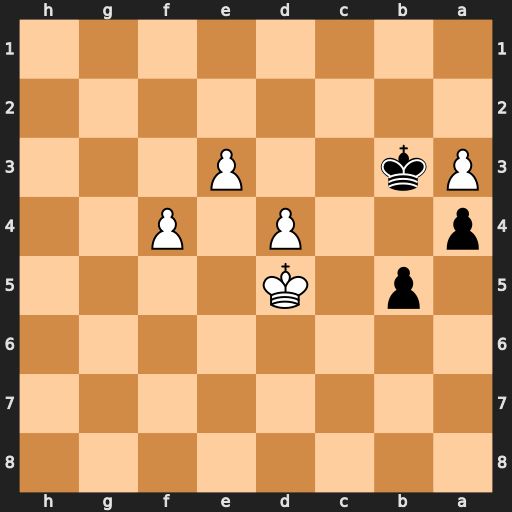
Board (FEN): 8/8/8/1p1K4/p2P1P2/Pk2P3/8/8
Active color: b
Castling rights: -
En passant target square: -
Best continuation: b4 f5 bxa3 f6 a2